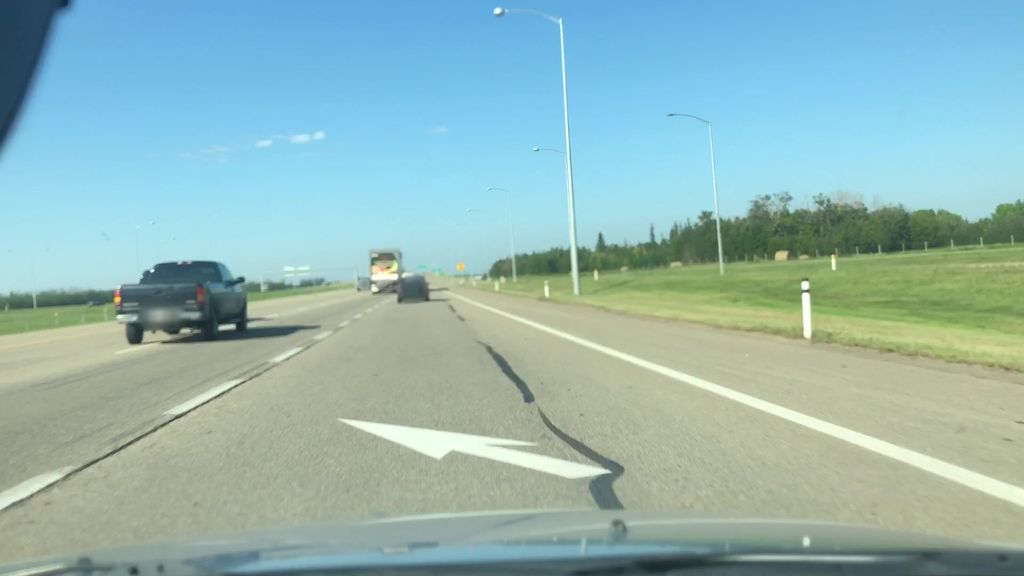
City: edmonton